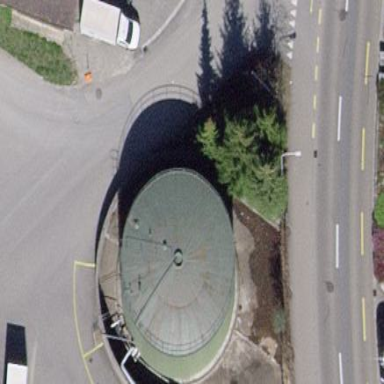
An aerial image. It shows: Building with storage tank.